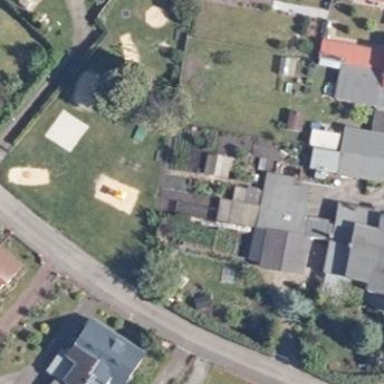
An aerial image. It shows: Playground area for leisure land.